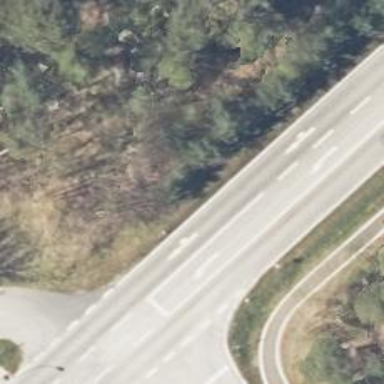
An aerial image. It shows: Primary road with asphalt surface.